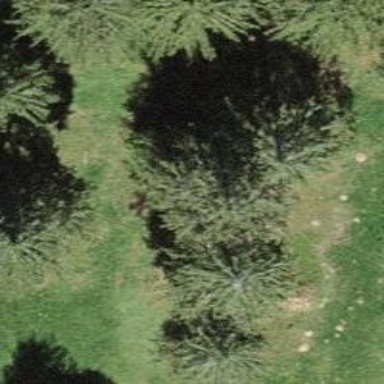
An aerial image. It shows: Single tag "natural: tree."